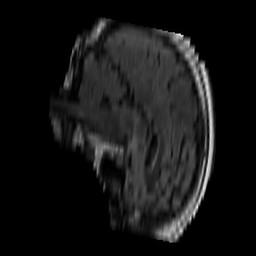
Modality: FLAIR
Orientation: sagittal
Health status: ill
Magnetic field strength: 3 T